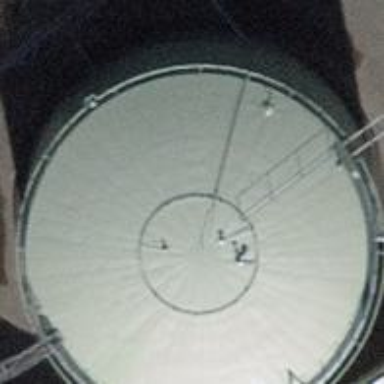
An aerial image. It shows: Storage tank that is man-made.